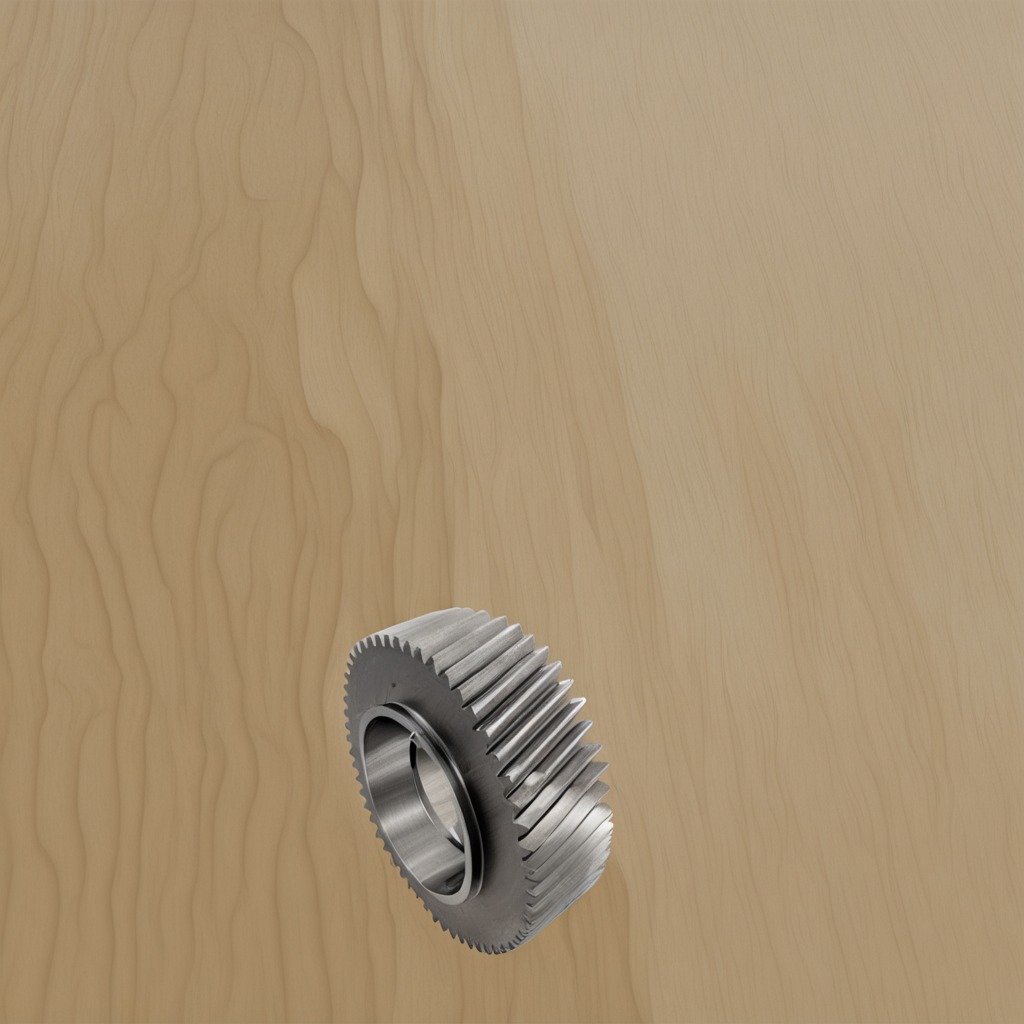
A steel gear with teeth lies on a plywood surface in a paint workshop lit by afternoon window light.